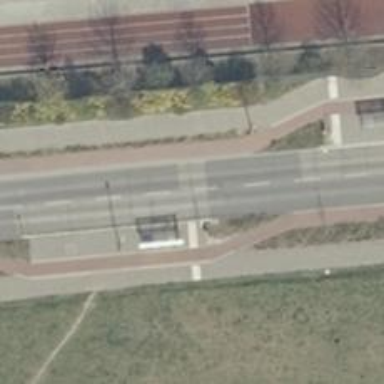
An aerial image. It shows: Tertiary road with concrete surface and separate sidewalks on both sides.